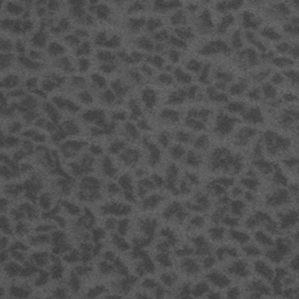
Label: frost